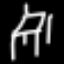
Label: chair